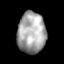
Tissue: lung
Cell type: Epithelial cells
Senescence score: 0.2229
Nuclear area (px): 1140
Mean DAPI intensity: 165.623